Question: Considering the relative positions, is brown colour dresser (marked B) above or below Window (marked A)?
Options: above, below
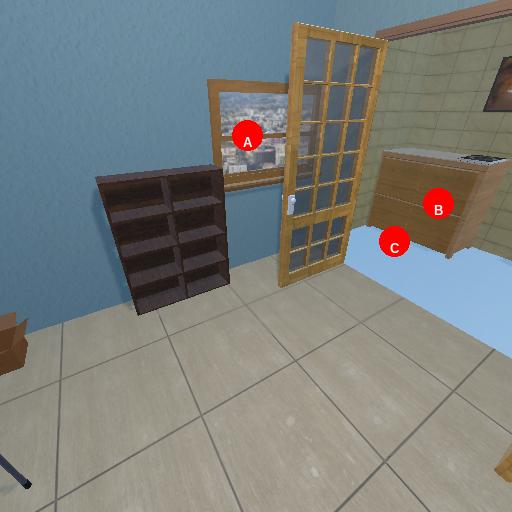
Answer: above